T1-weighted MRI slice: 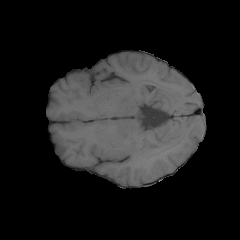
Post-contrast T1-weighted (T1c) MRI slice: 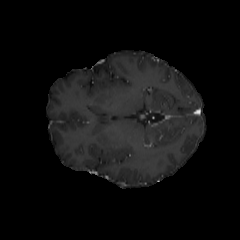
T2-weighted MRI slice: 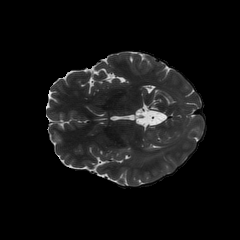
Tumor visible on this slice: no